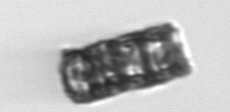
Label: Paralia_sulcata